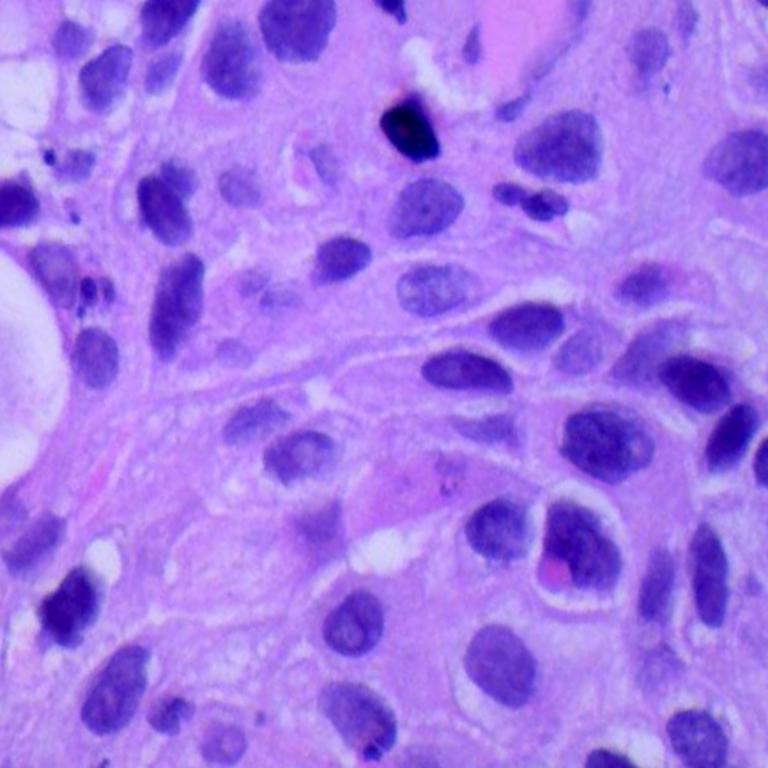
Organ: lung
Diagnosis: squamous carcinomas